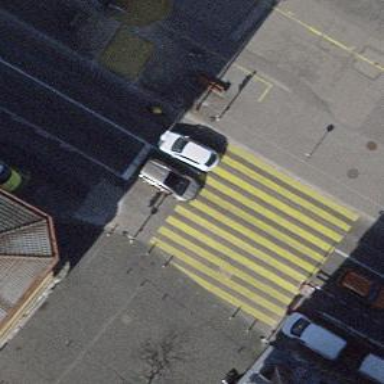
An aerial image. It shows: Road with traffic signals.